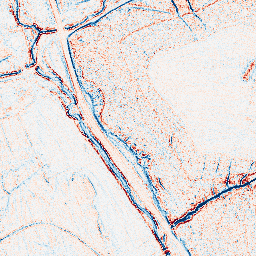
Category: edge_preserving
Decomposition family: anisotropic_diffusion
Decomposition parameters: iterations: 5
kappa: 10
gamma: 0.1
Upsampling method: fft_zeropad
Upsampling parameters: scale: 2
Upsampling scale: 2